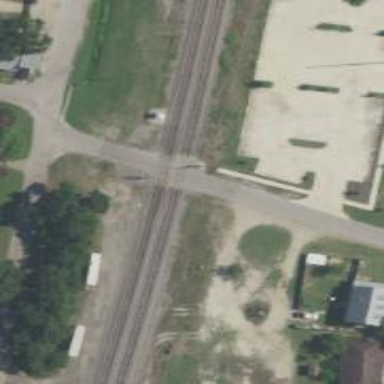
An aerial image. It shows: Railway level crossing.